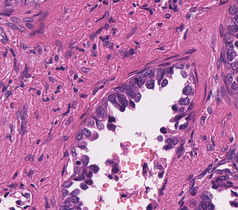
Tumor epithelial tissue: yes
Tumor-associated stroma tissue: yes
Normal tissue: no